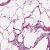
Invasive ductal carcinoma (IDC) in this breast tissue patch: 0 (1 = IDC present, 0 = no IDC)